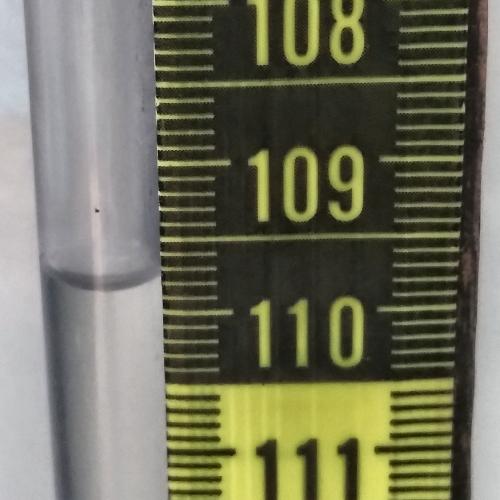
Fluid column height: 109.8 cm